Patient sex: F
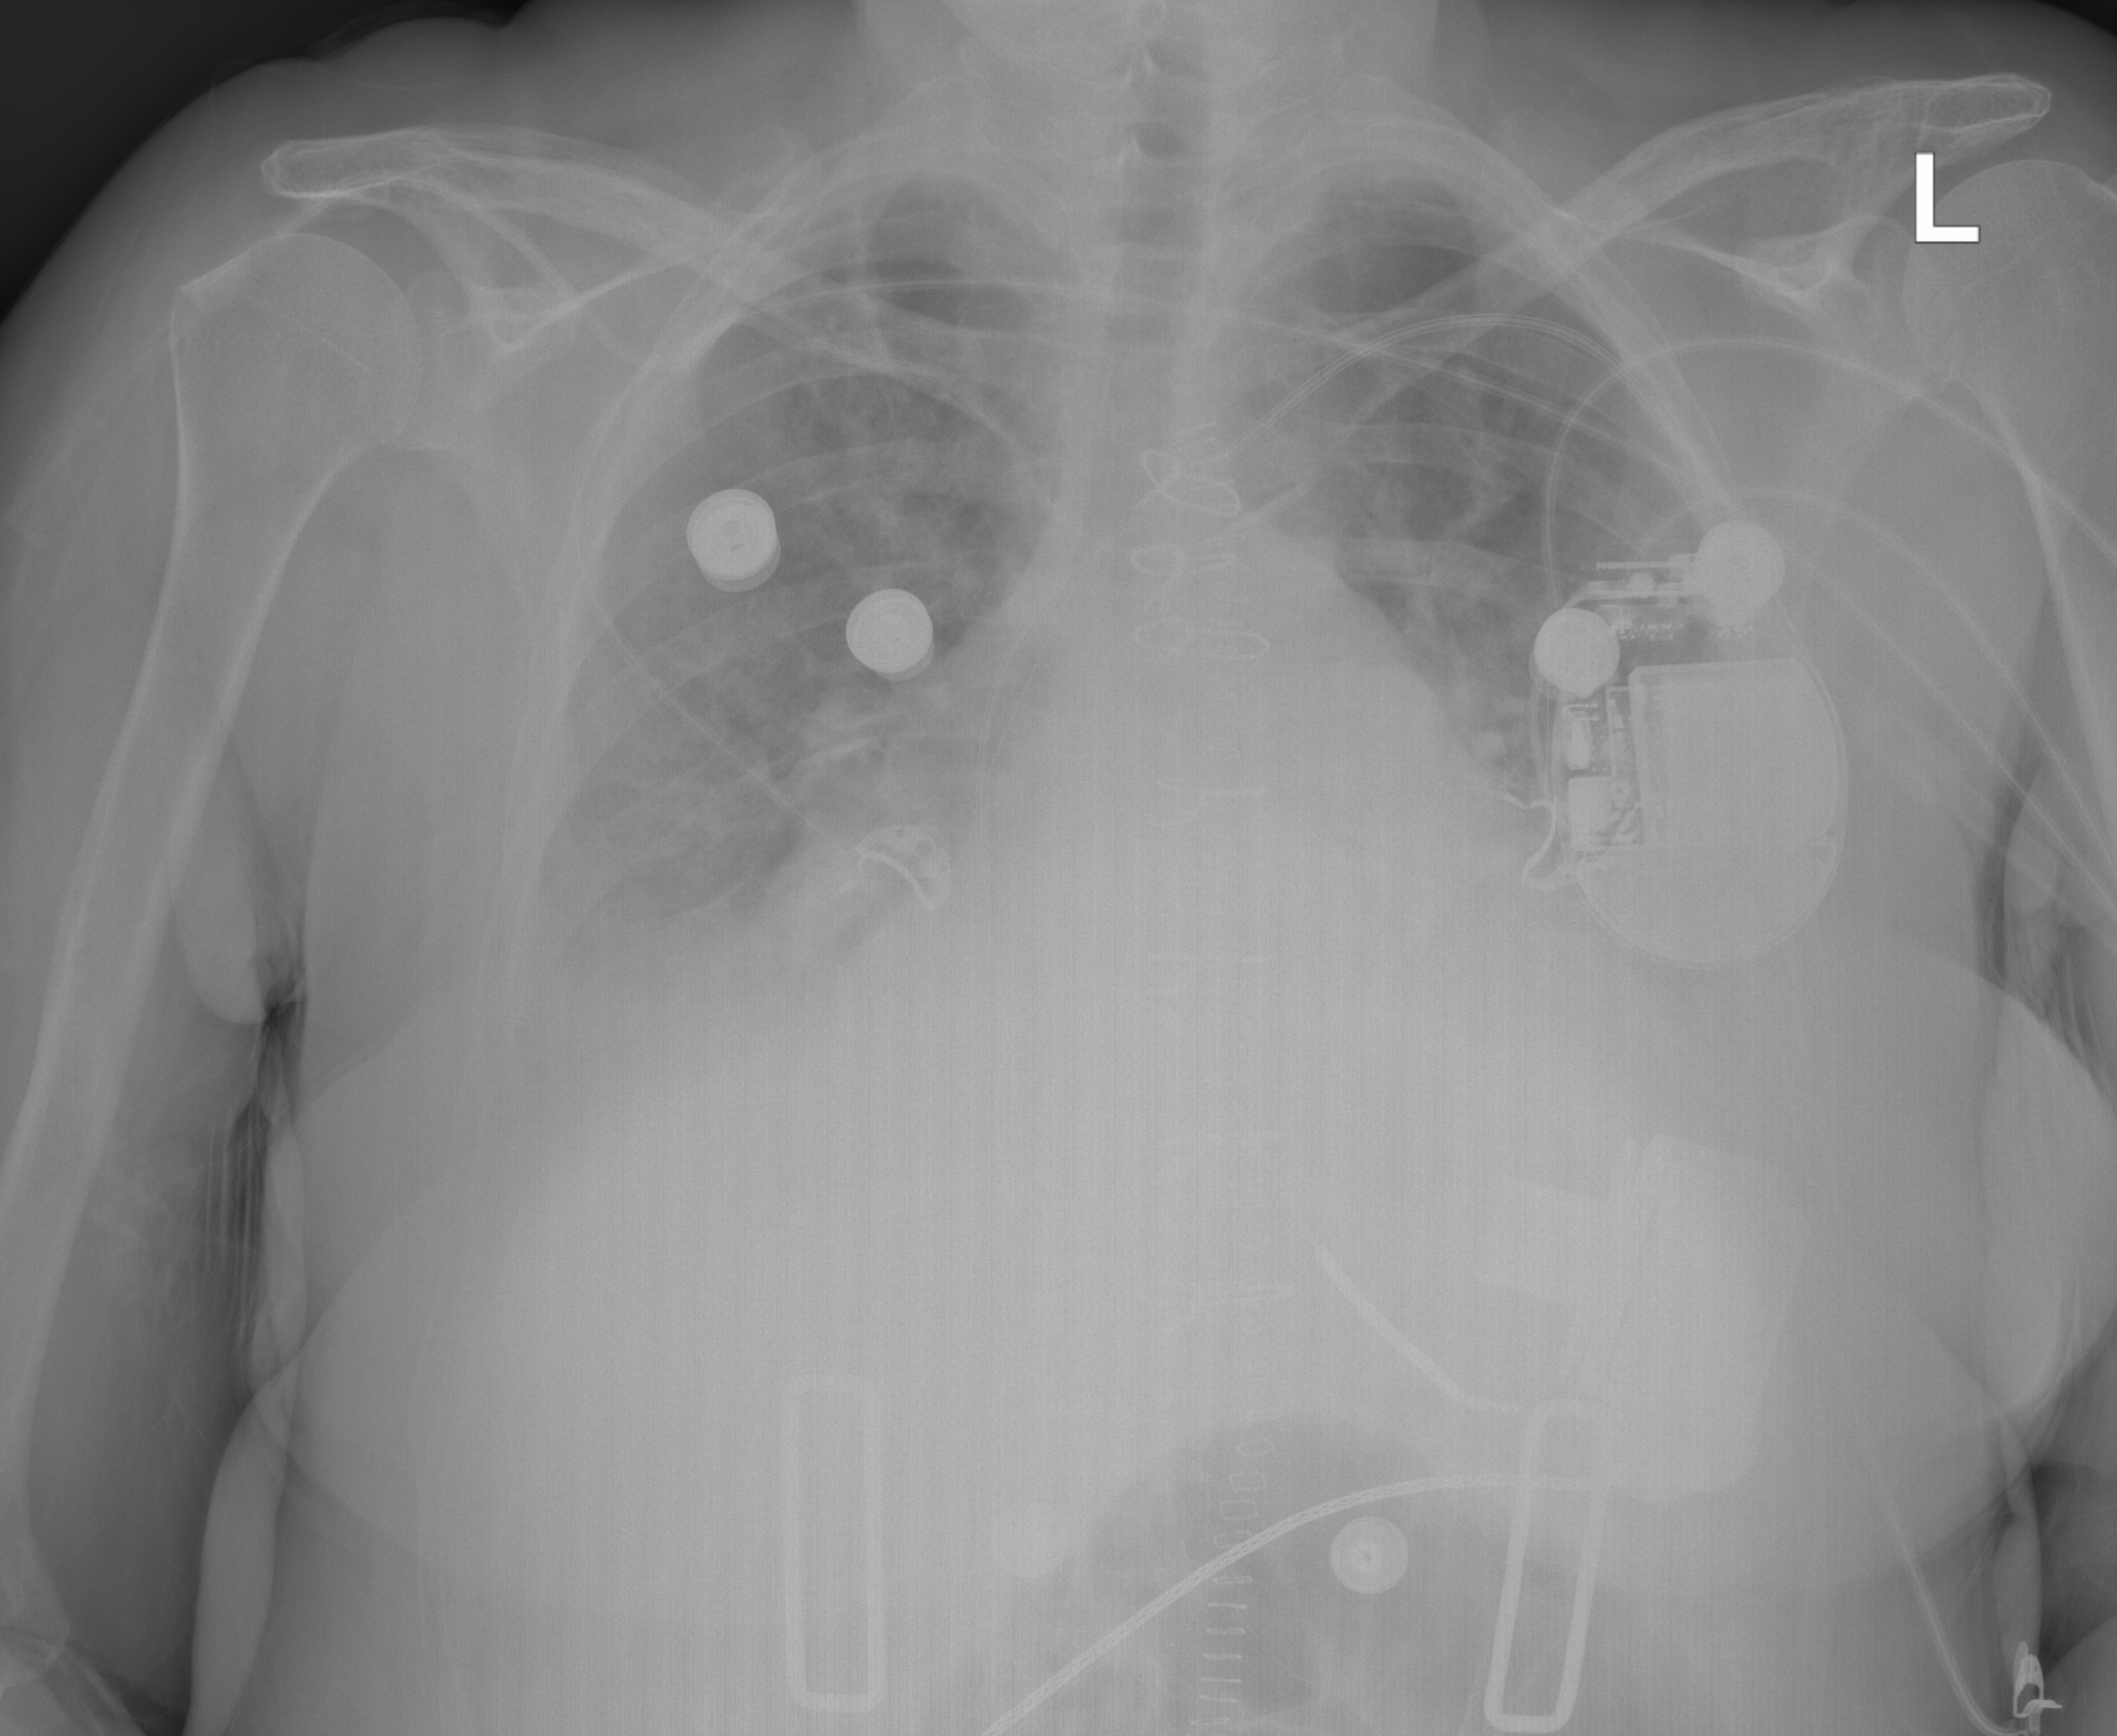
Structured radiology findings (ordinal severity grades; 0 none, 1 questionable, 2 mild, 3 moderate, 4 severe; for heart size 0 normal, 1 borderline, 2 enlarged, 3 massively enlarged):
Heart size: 3
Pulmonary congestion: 2
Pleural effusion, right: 2
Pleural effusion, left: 2
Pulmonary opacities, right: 0
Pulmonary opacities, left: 0
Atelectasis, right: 2
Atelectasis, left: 2